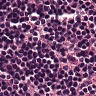
Metastatic tissue present: no